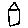
Label: house